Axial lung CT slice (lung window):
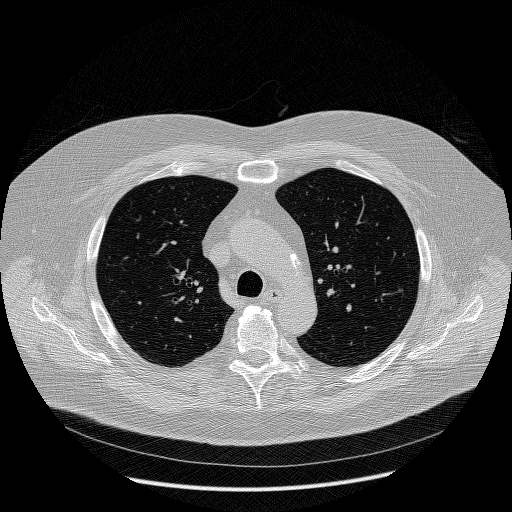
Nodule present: no